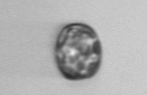
Label: Thalassiosira